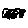
Label: car